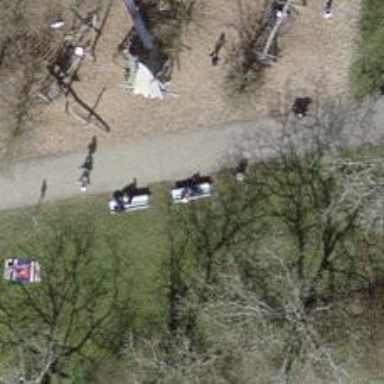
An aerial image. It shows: Bench.